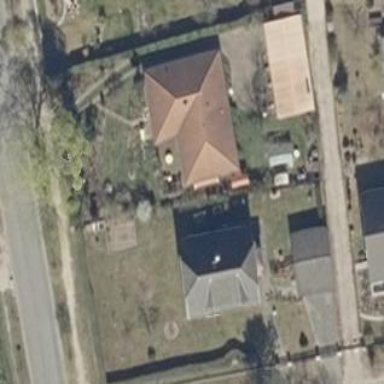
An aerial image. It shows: Simple and straightforward house.